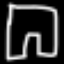
Label: pants